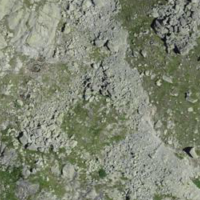
EUNIS habitat code: 48
Species observed at this site:
Motacilla alba